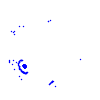
Particle: pion